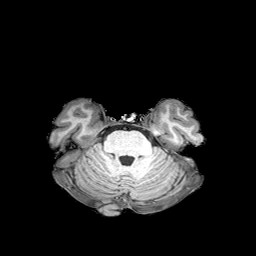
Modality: T1w
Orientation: coronal
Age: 34
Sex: female
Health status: healthy